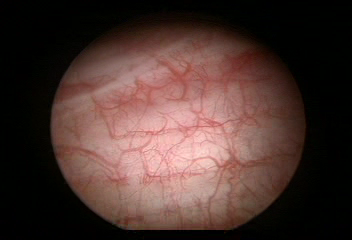
Modality: WLC
Class: Normal mucosa
Bladder cancer association: No